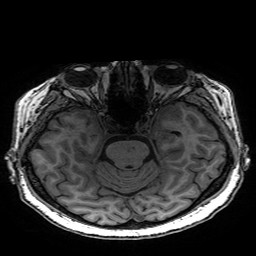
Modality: T1w
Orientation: coronal
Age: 75
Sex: female
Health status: healthy
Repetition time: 2.53 s
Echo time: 0.0034 s